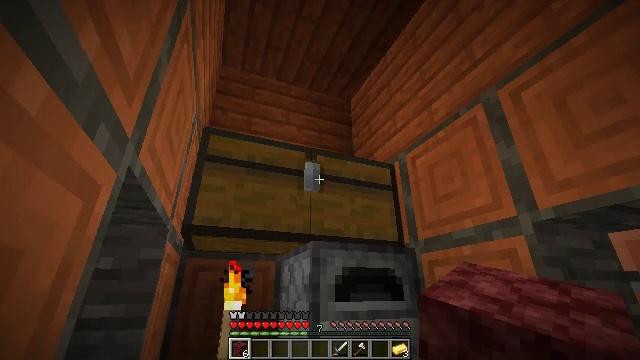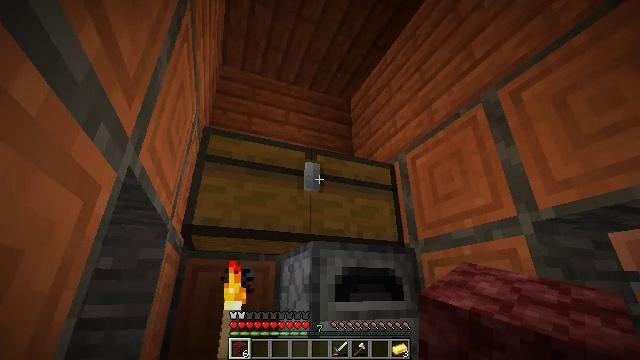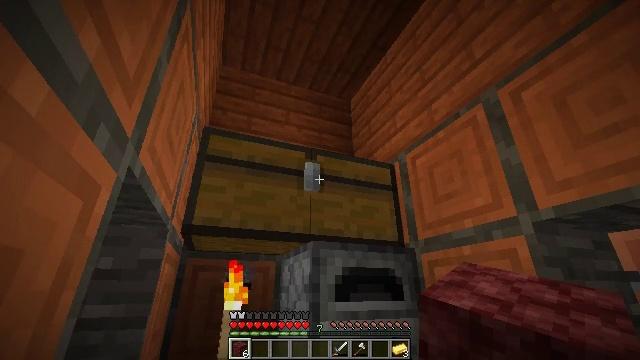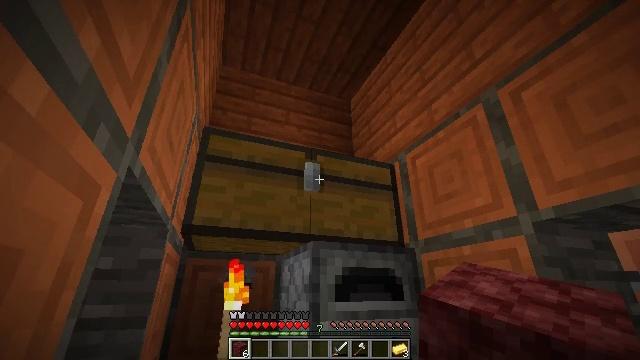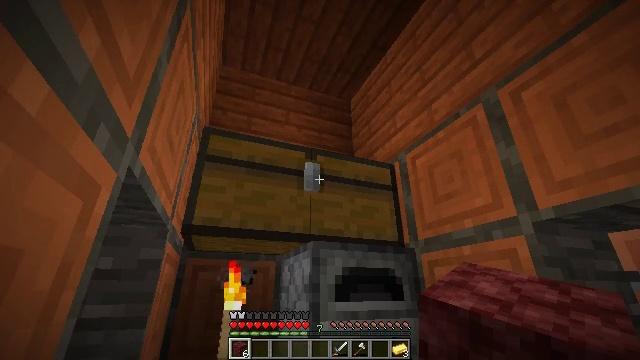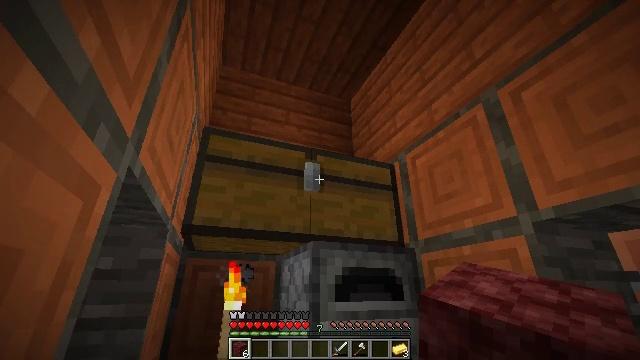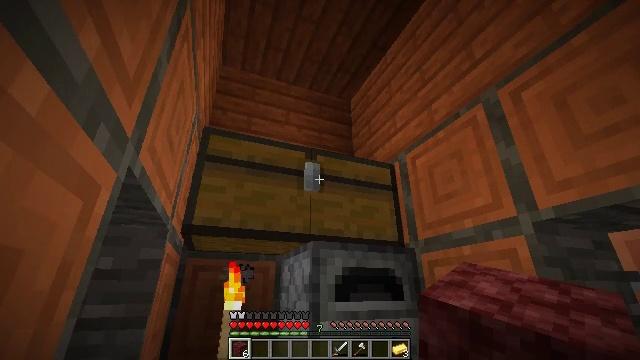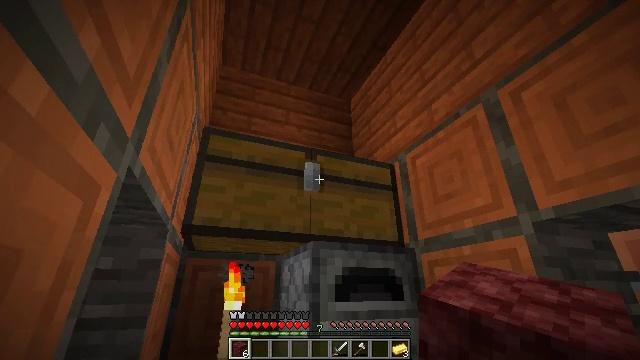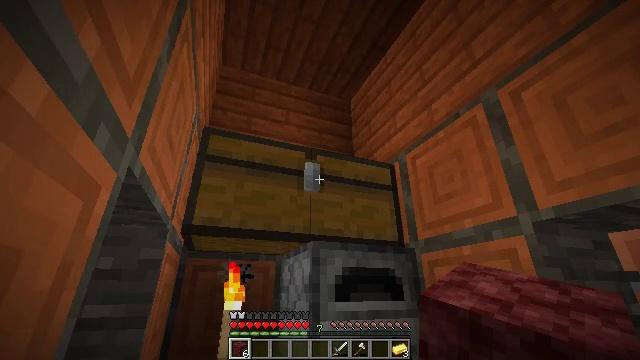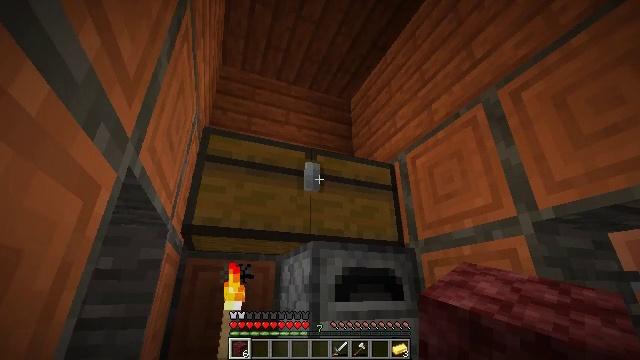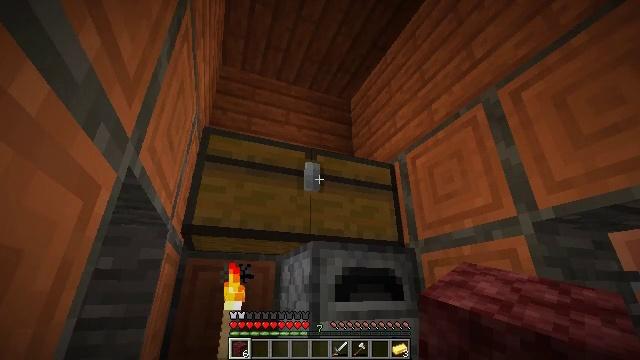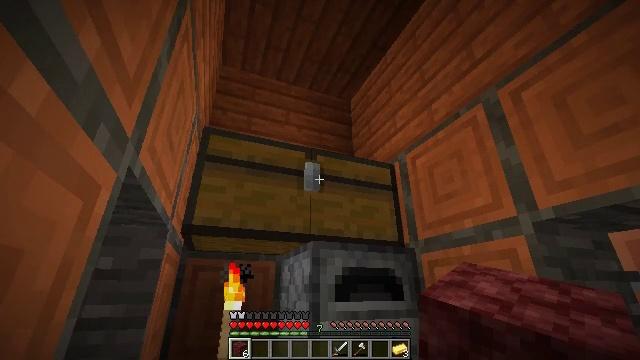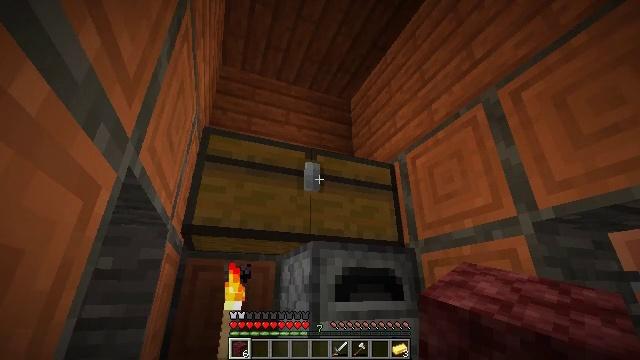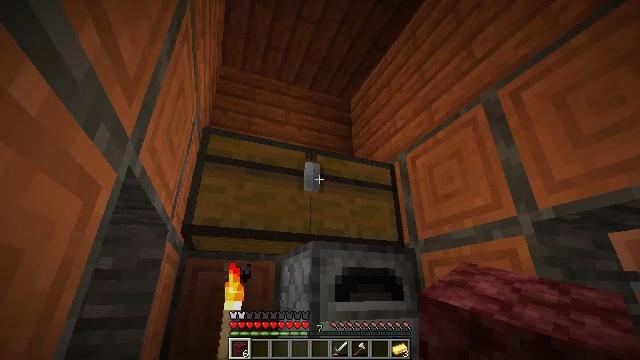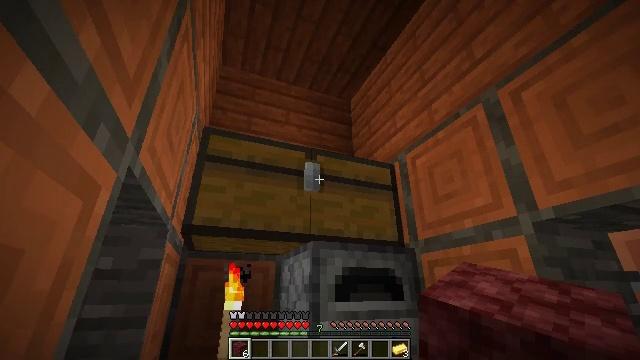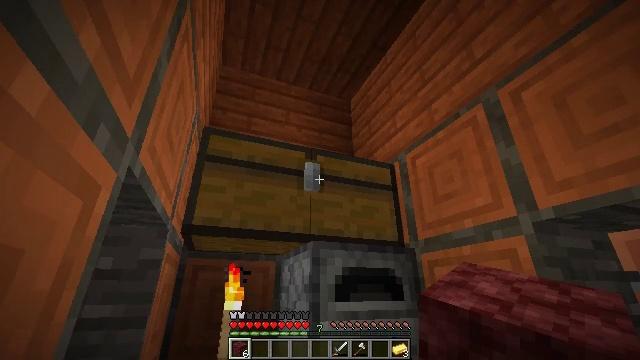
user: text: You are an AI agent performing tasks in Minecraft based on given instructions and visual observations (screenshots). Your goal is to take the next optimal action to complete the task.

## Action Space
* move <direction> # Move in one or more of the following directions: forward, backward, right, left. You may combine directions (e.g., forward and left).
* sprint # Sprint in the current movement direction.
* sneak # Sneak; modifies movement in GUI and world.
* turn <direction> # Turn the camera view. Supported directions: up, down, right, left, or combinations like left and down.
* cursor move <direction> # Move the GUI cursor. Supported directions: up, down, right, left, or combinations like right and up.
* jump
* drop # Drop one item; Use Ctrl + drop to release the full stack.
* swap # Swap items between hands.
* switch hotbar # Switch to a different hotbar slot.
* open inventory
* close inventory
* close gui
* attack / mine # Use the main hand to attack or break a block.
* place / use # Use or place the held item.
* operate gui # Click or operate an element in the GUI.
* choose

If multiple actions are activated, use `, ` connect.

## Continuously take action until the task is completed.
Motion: motion action
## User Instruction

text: Put sticks and cobblestone in the crafting grid to craft a stone shovel.
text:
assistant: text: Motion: no_op
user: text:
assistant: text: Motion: no_op
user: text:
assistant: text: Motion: no_op
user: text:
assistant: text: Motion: no_op
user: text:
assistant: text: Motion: no_op
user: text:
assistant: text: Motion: no_op
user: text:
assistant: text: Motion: no_op
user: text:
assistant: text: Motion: no_op
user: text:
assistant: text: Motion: no_op
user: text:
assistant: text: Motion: no_op
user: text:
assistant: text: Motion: no_op
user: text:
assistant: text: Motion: no_op
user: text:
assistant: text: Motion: no_op
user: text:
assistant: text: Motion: no_op
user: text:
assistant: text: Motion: no_op
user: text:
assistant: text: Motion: no_op
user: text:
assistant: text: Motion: no_op
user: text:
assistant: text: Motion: no_op
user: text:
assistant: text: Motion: no_op
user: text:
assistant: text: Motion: no_op
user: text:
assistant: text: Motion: no_op
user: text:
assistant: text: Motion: no_op
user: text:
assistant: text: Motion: no_op
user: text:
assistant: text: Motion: no_op
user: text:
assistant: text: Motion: no_op
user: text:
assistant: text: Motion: no_op
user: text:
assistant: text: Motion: no_op
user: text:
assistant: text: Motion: no_op
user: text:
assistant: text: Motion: no_op
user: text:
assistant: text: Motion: no_op